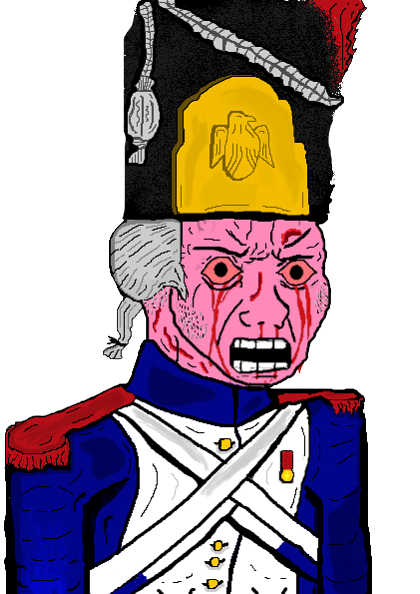
Label: 5_Rage